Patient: sex M, age 37
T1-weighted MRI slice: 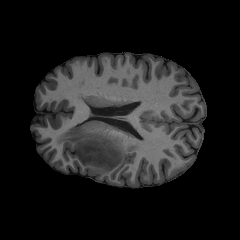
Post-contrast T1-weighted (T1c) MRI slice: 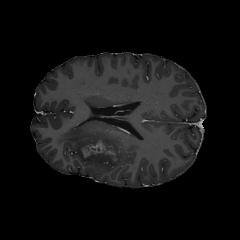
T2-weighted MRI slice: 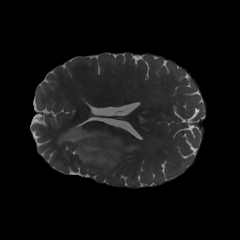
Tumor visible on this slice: yes
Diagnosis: Astrocytoma, IDH-mutant
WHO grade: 4